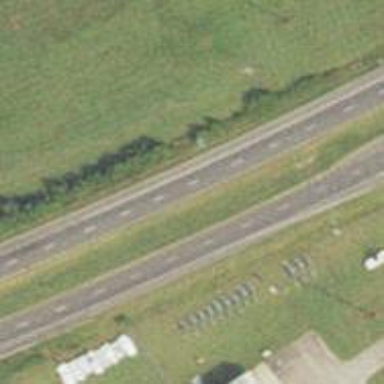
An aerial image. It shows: Asphalt trunk highway classified as expressway.